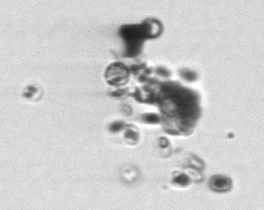
Label: Thalassiosira_sp_aff_mala